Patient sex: M
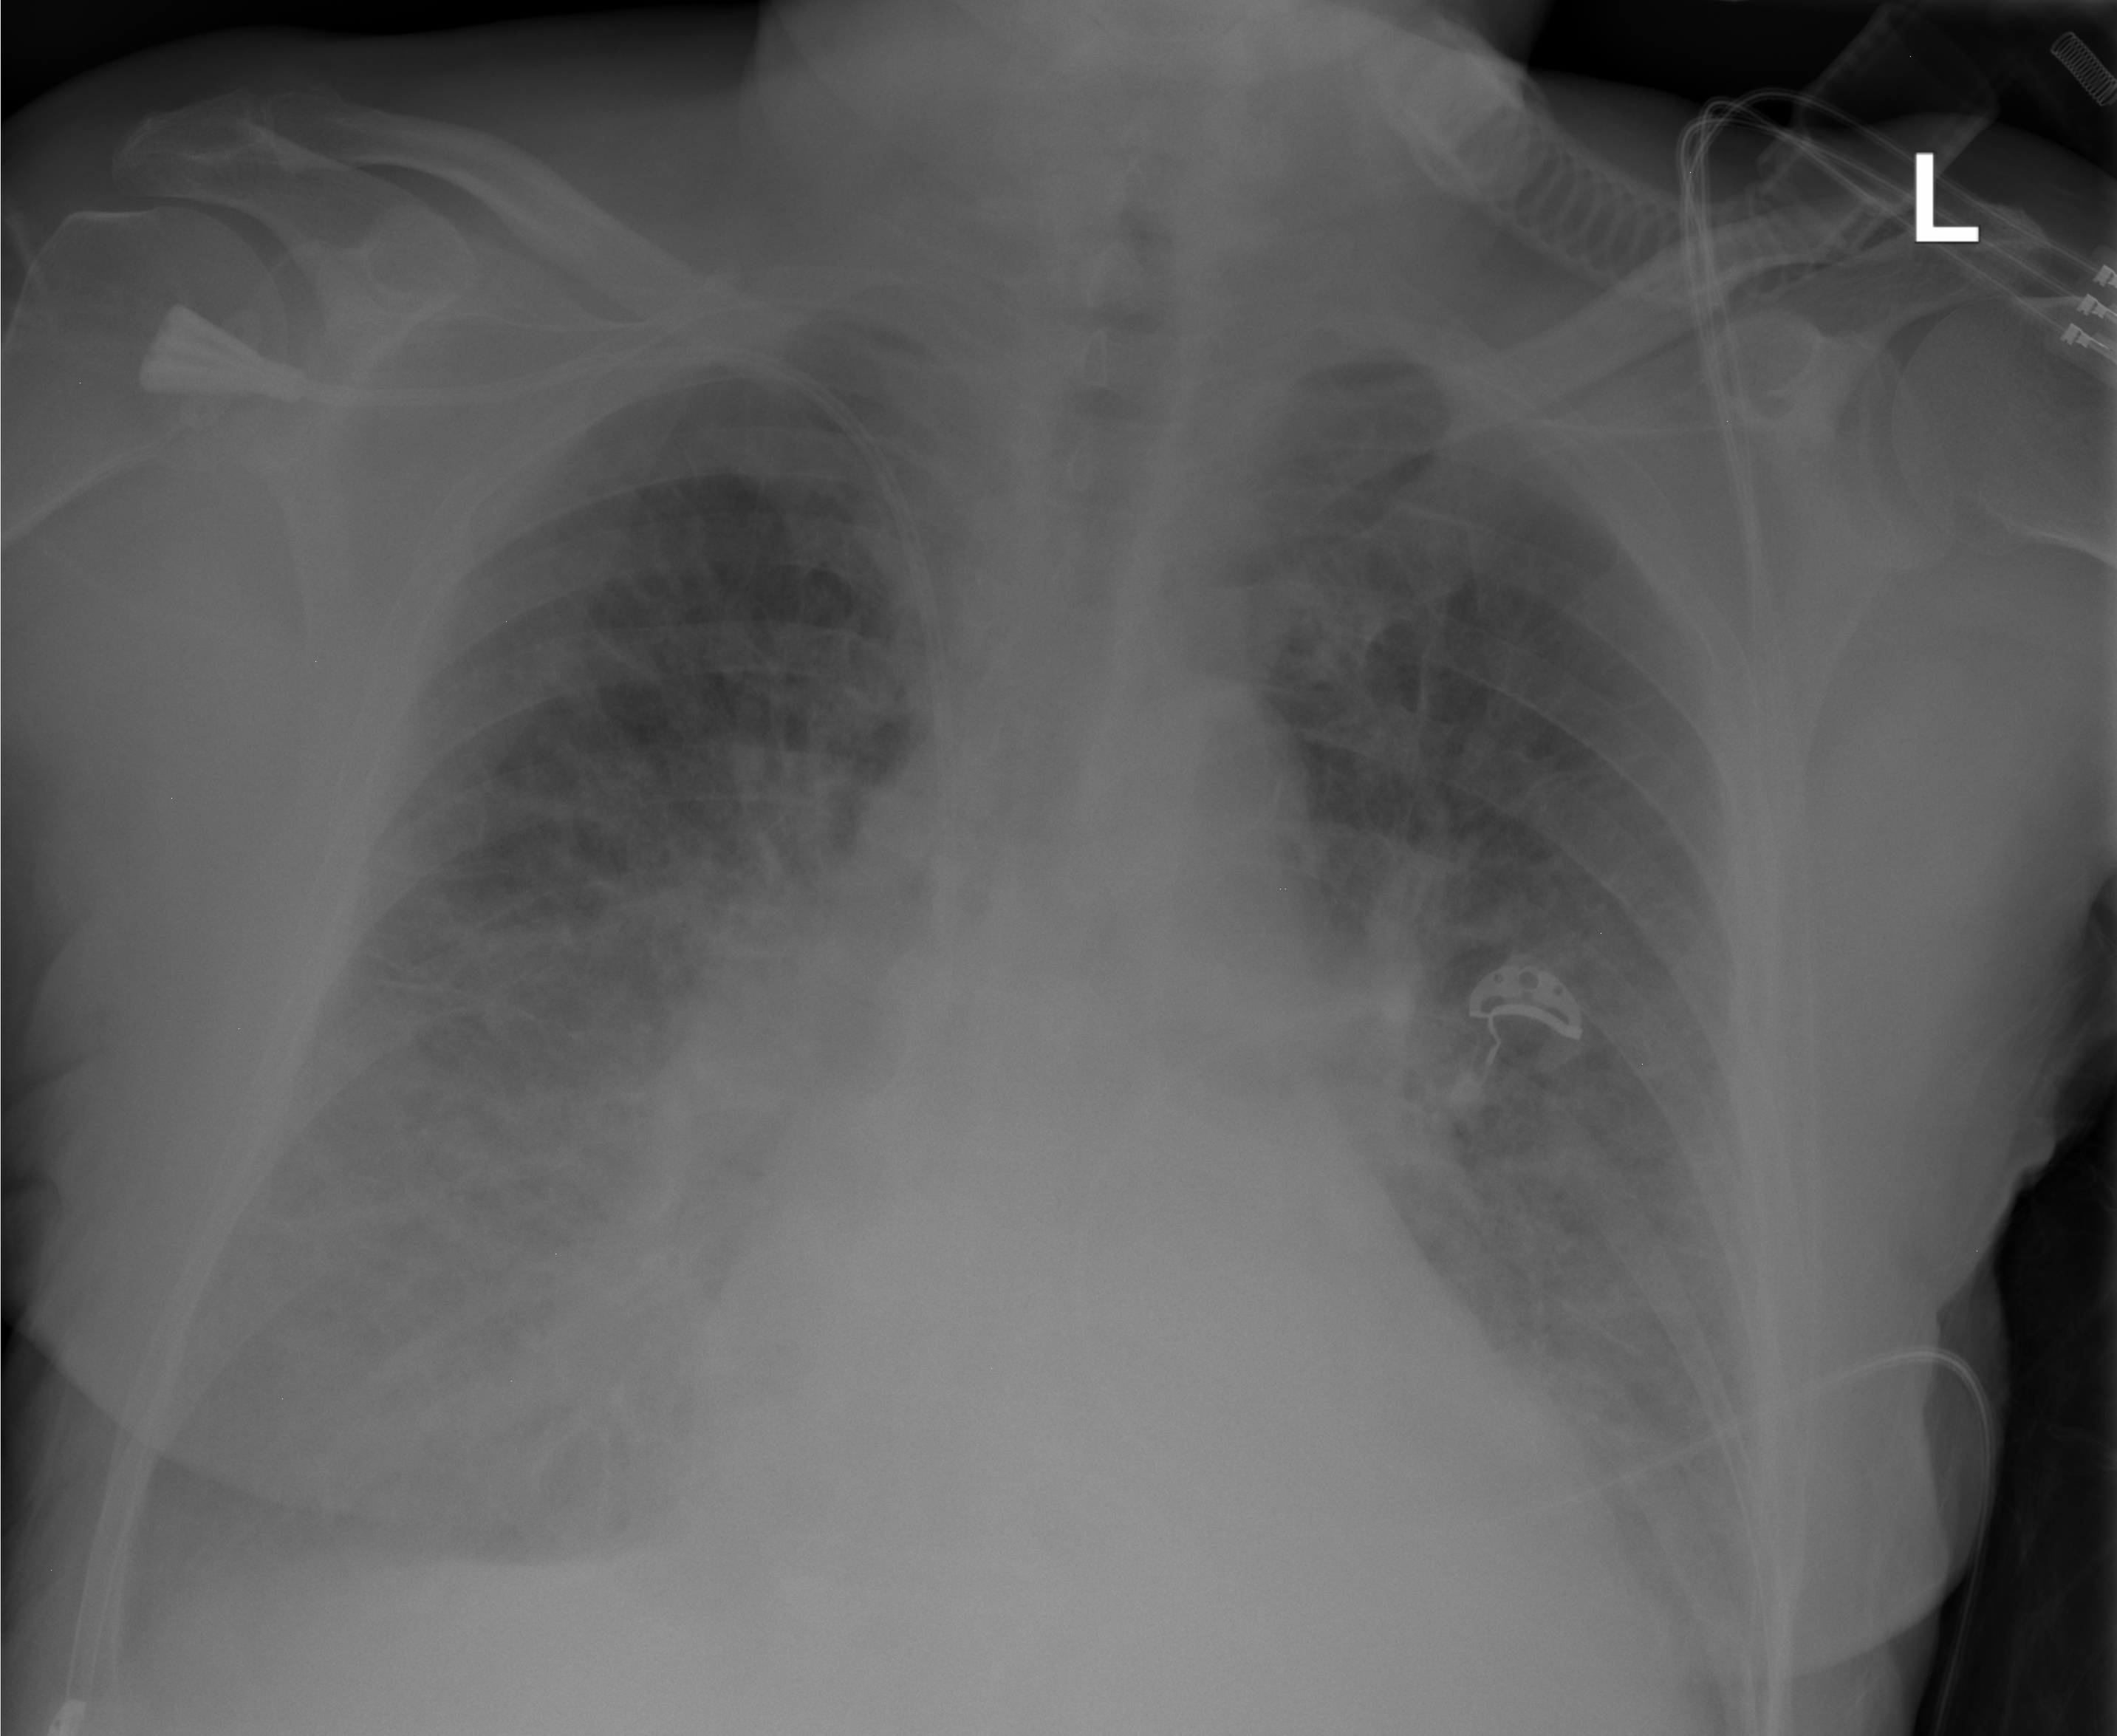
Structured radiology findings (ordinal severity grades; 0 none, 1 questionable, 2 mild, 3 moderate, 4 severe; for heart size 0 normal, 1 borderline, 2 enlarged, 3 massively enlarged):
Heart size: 2
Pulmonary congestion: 2
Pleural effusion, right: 2
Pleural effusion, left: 2
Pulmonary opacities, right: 3
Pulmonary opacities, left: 0
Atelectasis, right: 0
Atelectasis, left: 0